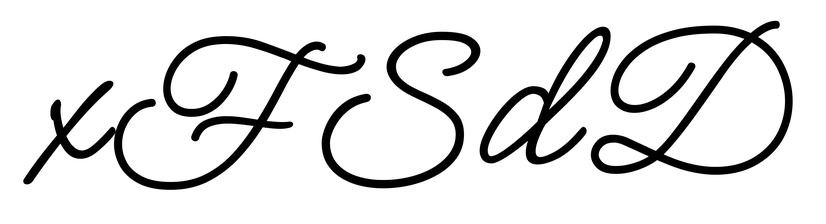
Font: MeowScript-Regular